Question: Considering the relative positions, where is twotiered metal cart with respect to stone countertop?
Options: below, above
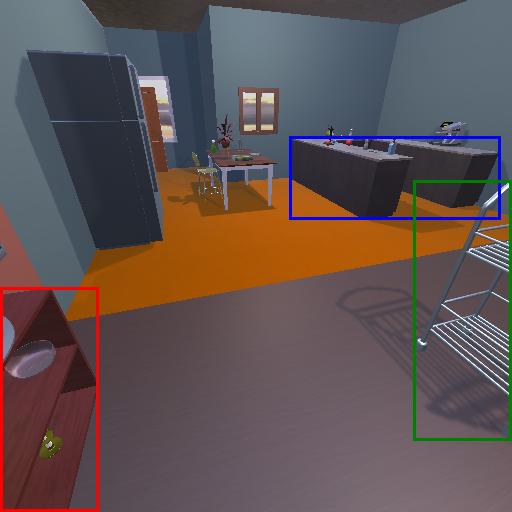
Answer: below